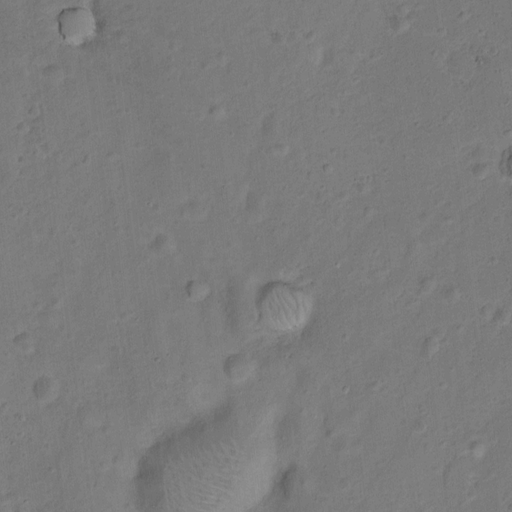
Classes present: Background